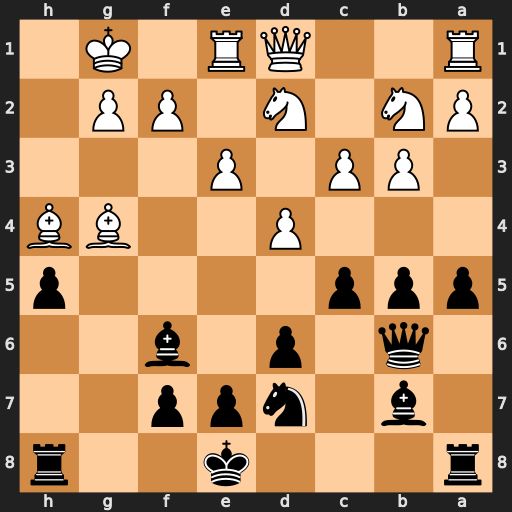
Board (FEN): r3k2r/1b1npp2/1q1p1b2/ppp4p/3P2BB/1PP1P3/PN1N1PP1/R2QR1K1
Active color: b
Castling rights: kq
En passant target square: -
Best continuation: hxg4 Bxf6 Nxf6